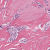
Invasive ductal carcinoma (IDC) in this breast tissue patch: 1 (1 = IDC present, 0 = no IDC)